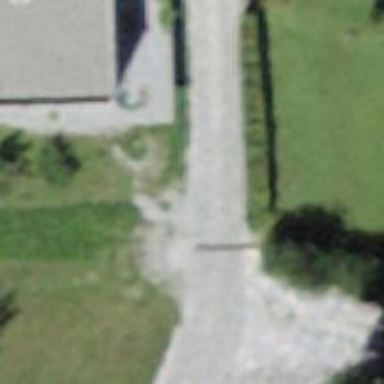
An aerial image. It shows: Residential road with paving stones.